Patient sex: M
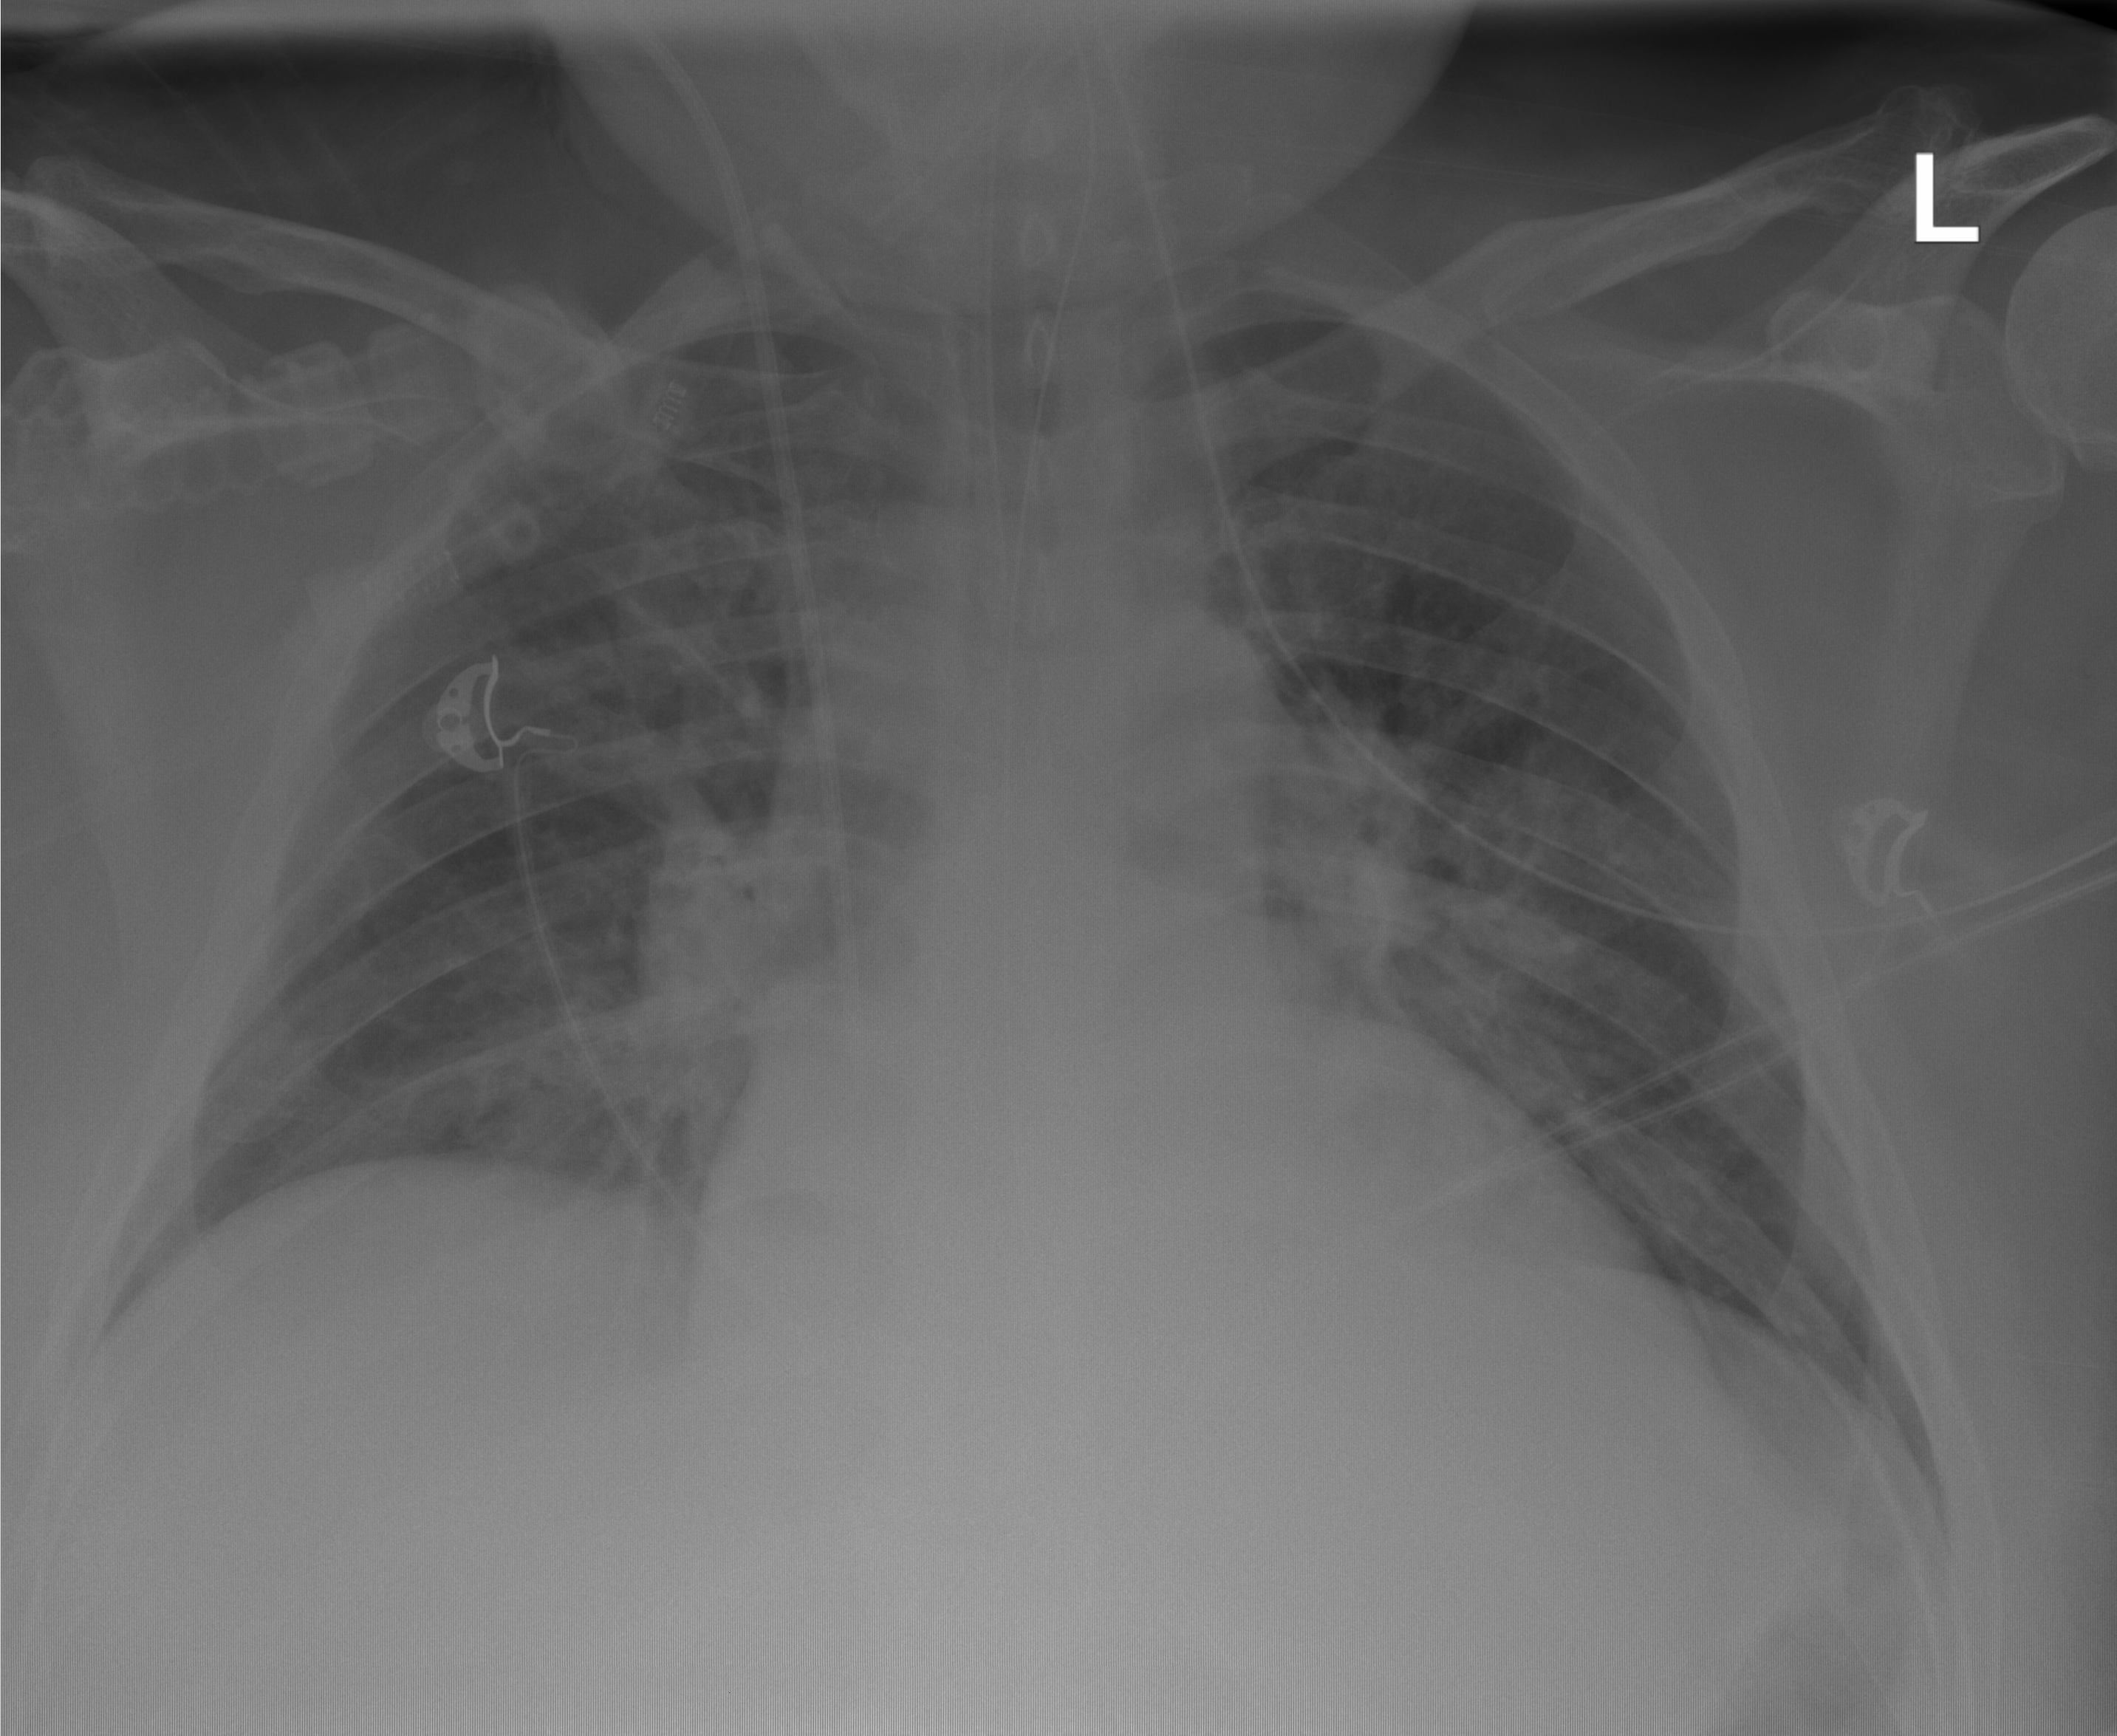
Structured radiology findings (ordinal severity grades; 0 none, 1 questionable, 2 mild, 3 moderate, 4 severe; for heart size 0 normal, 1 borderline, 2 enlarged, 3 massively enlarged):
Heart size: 2
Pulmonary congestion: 2
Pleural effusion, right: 0
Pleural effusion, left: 2
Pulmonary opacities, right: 2
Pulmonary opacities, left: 1
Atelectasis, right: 0
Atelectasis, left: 2